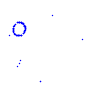
Particle: proton